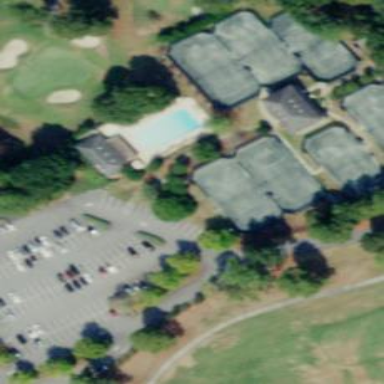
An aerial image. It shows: Tennis court on pitch designated for leisure land.